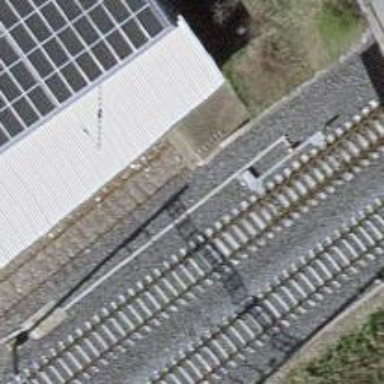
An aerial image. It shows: Railway buffer stop.